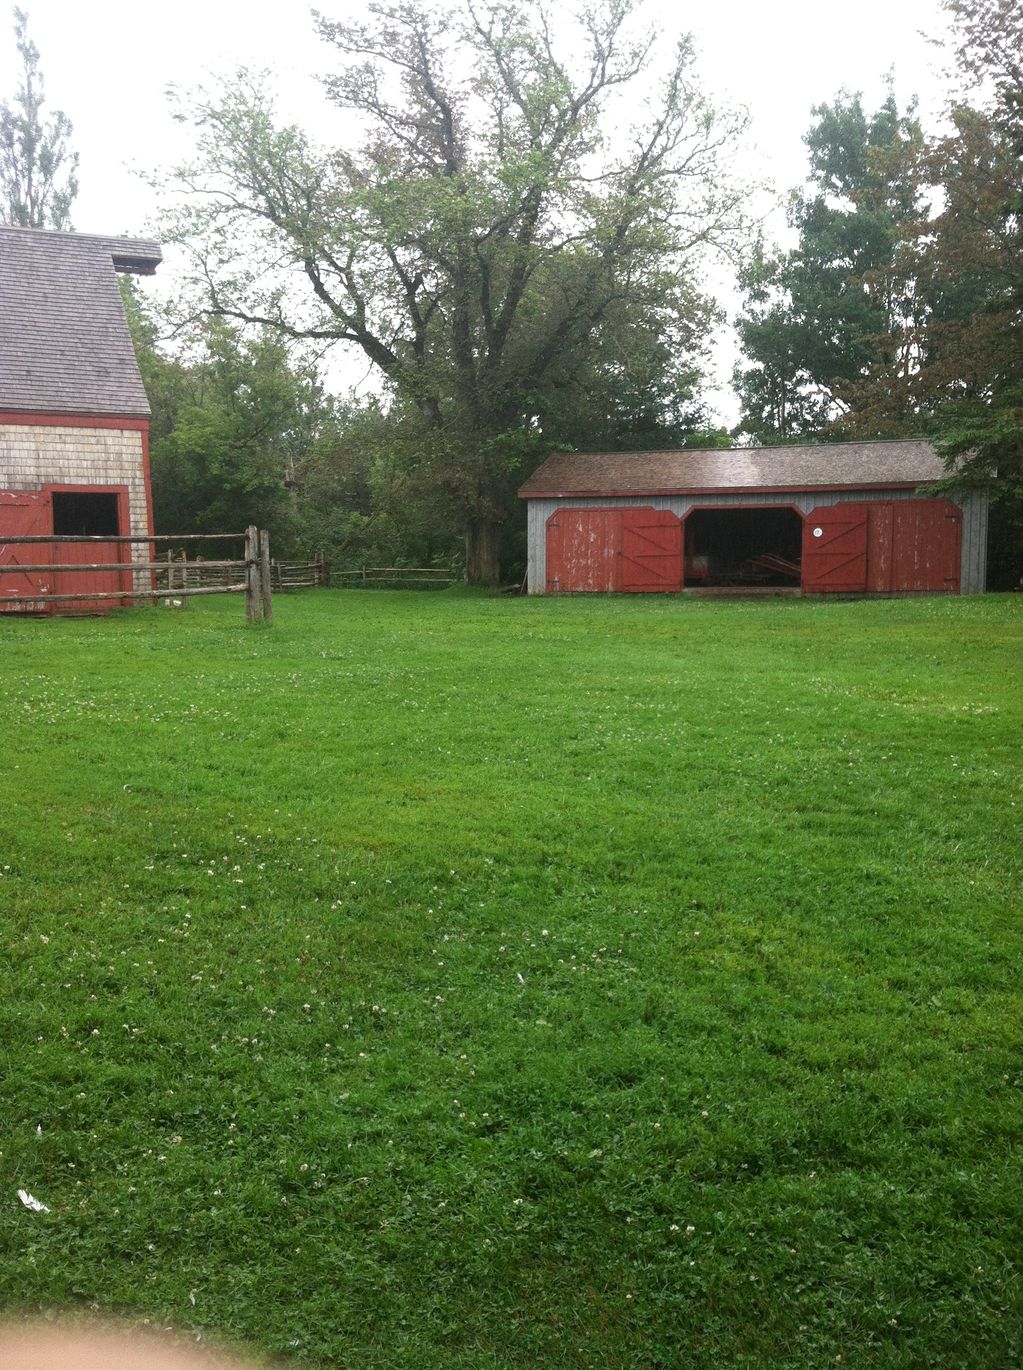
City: charlottetown